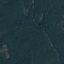
Land use / land cover: Forest